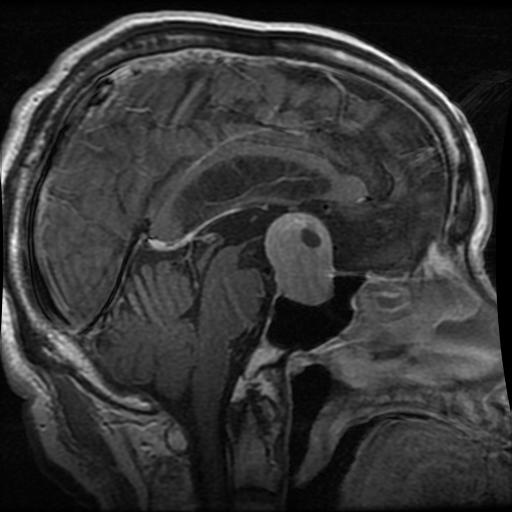
Label: pituitary